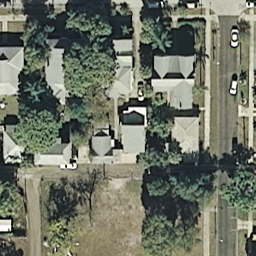
Label: residential